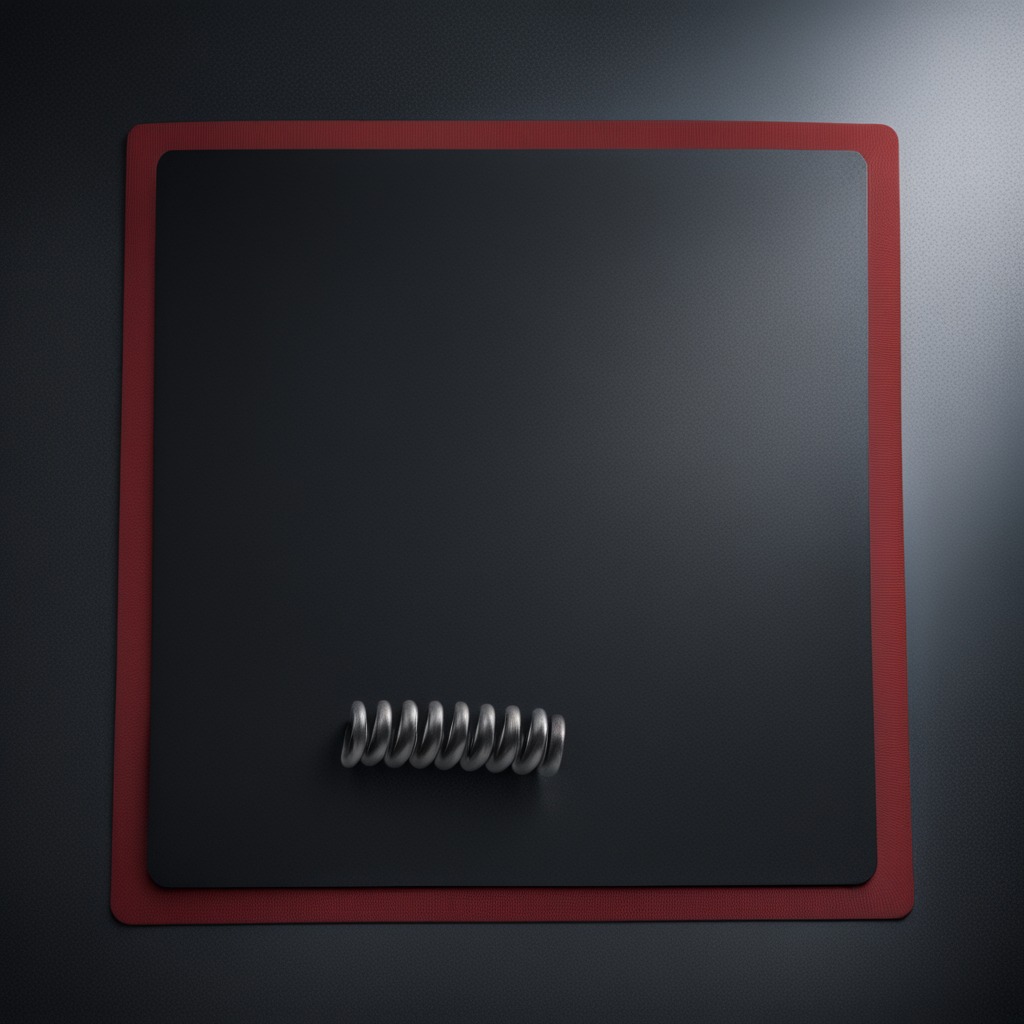
A coiled metal spring lies on the clean granite tabletop.